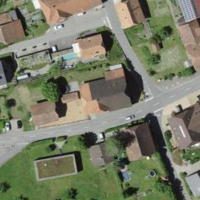
EUNIS habitat code: 55
Species observed at this site:
Hippocrepis emerus
Cotinus coggygria
Rhamnus cathartica
Tussilago farfara